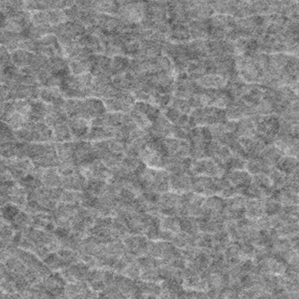
Label: frost